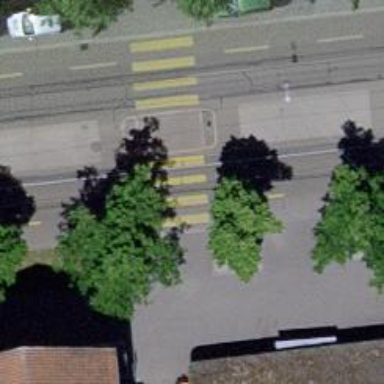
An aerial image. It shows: Kerb barrier.